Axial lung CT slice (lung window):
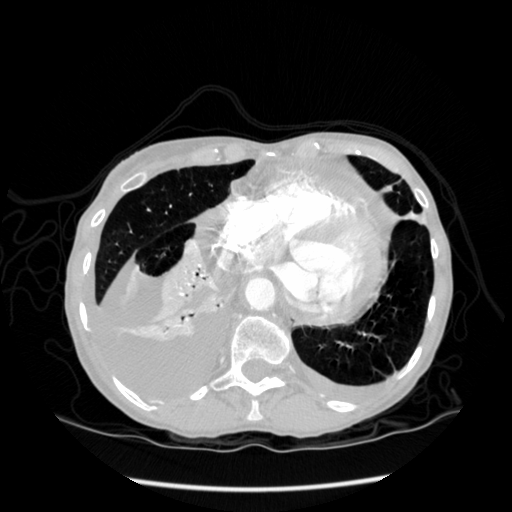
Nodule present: no